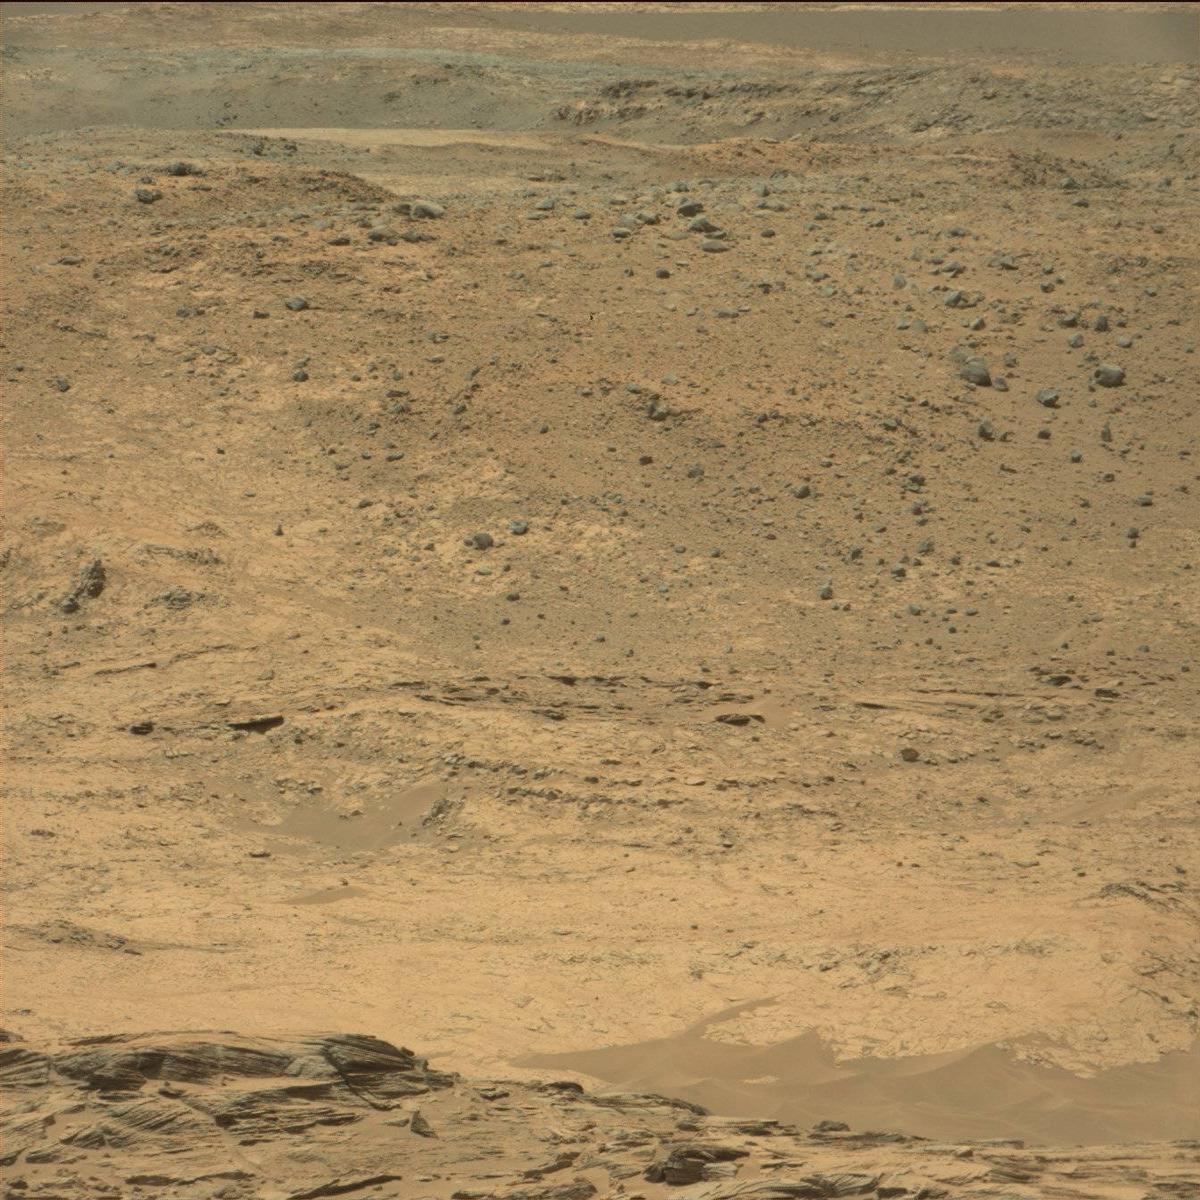
Terrain classes present: Bedrock, Ridge, Sand / Soil